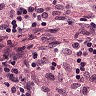
Metastatic tissue present: no